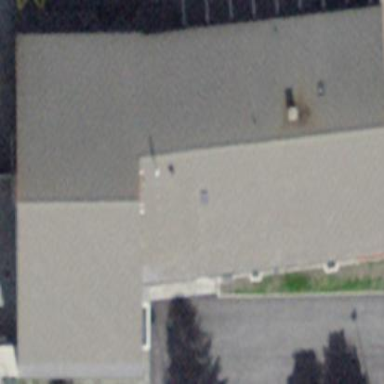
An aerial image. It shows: School building.